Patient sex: M
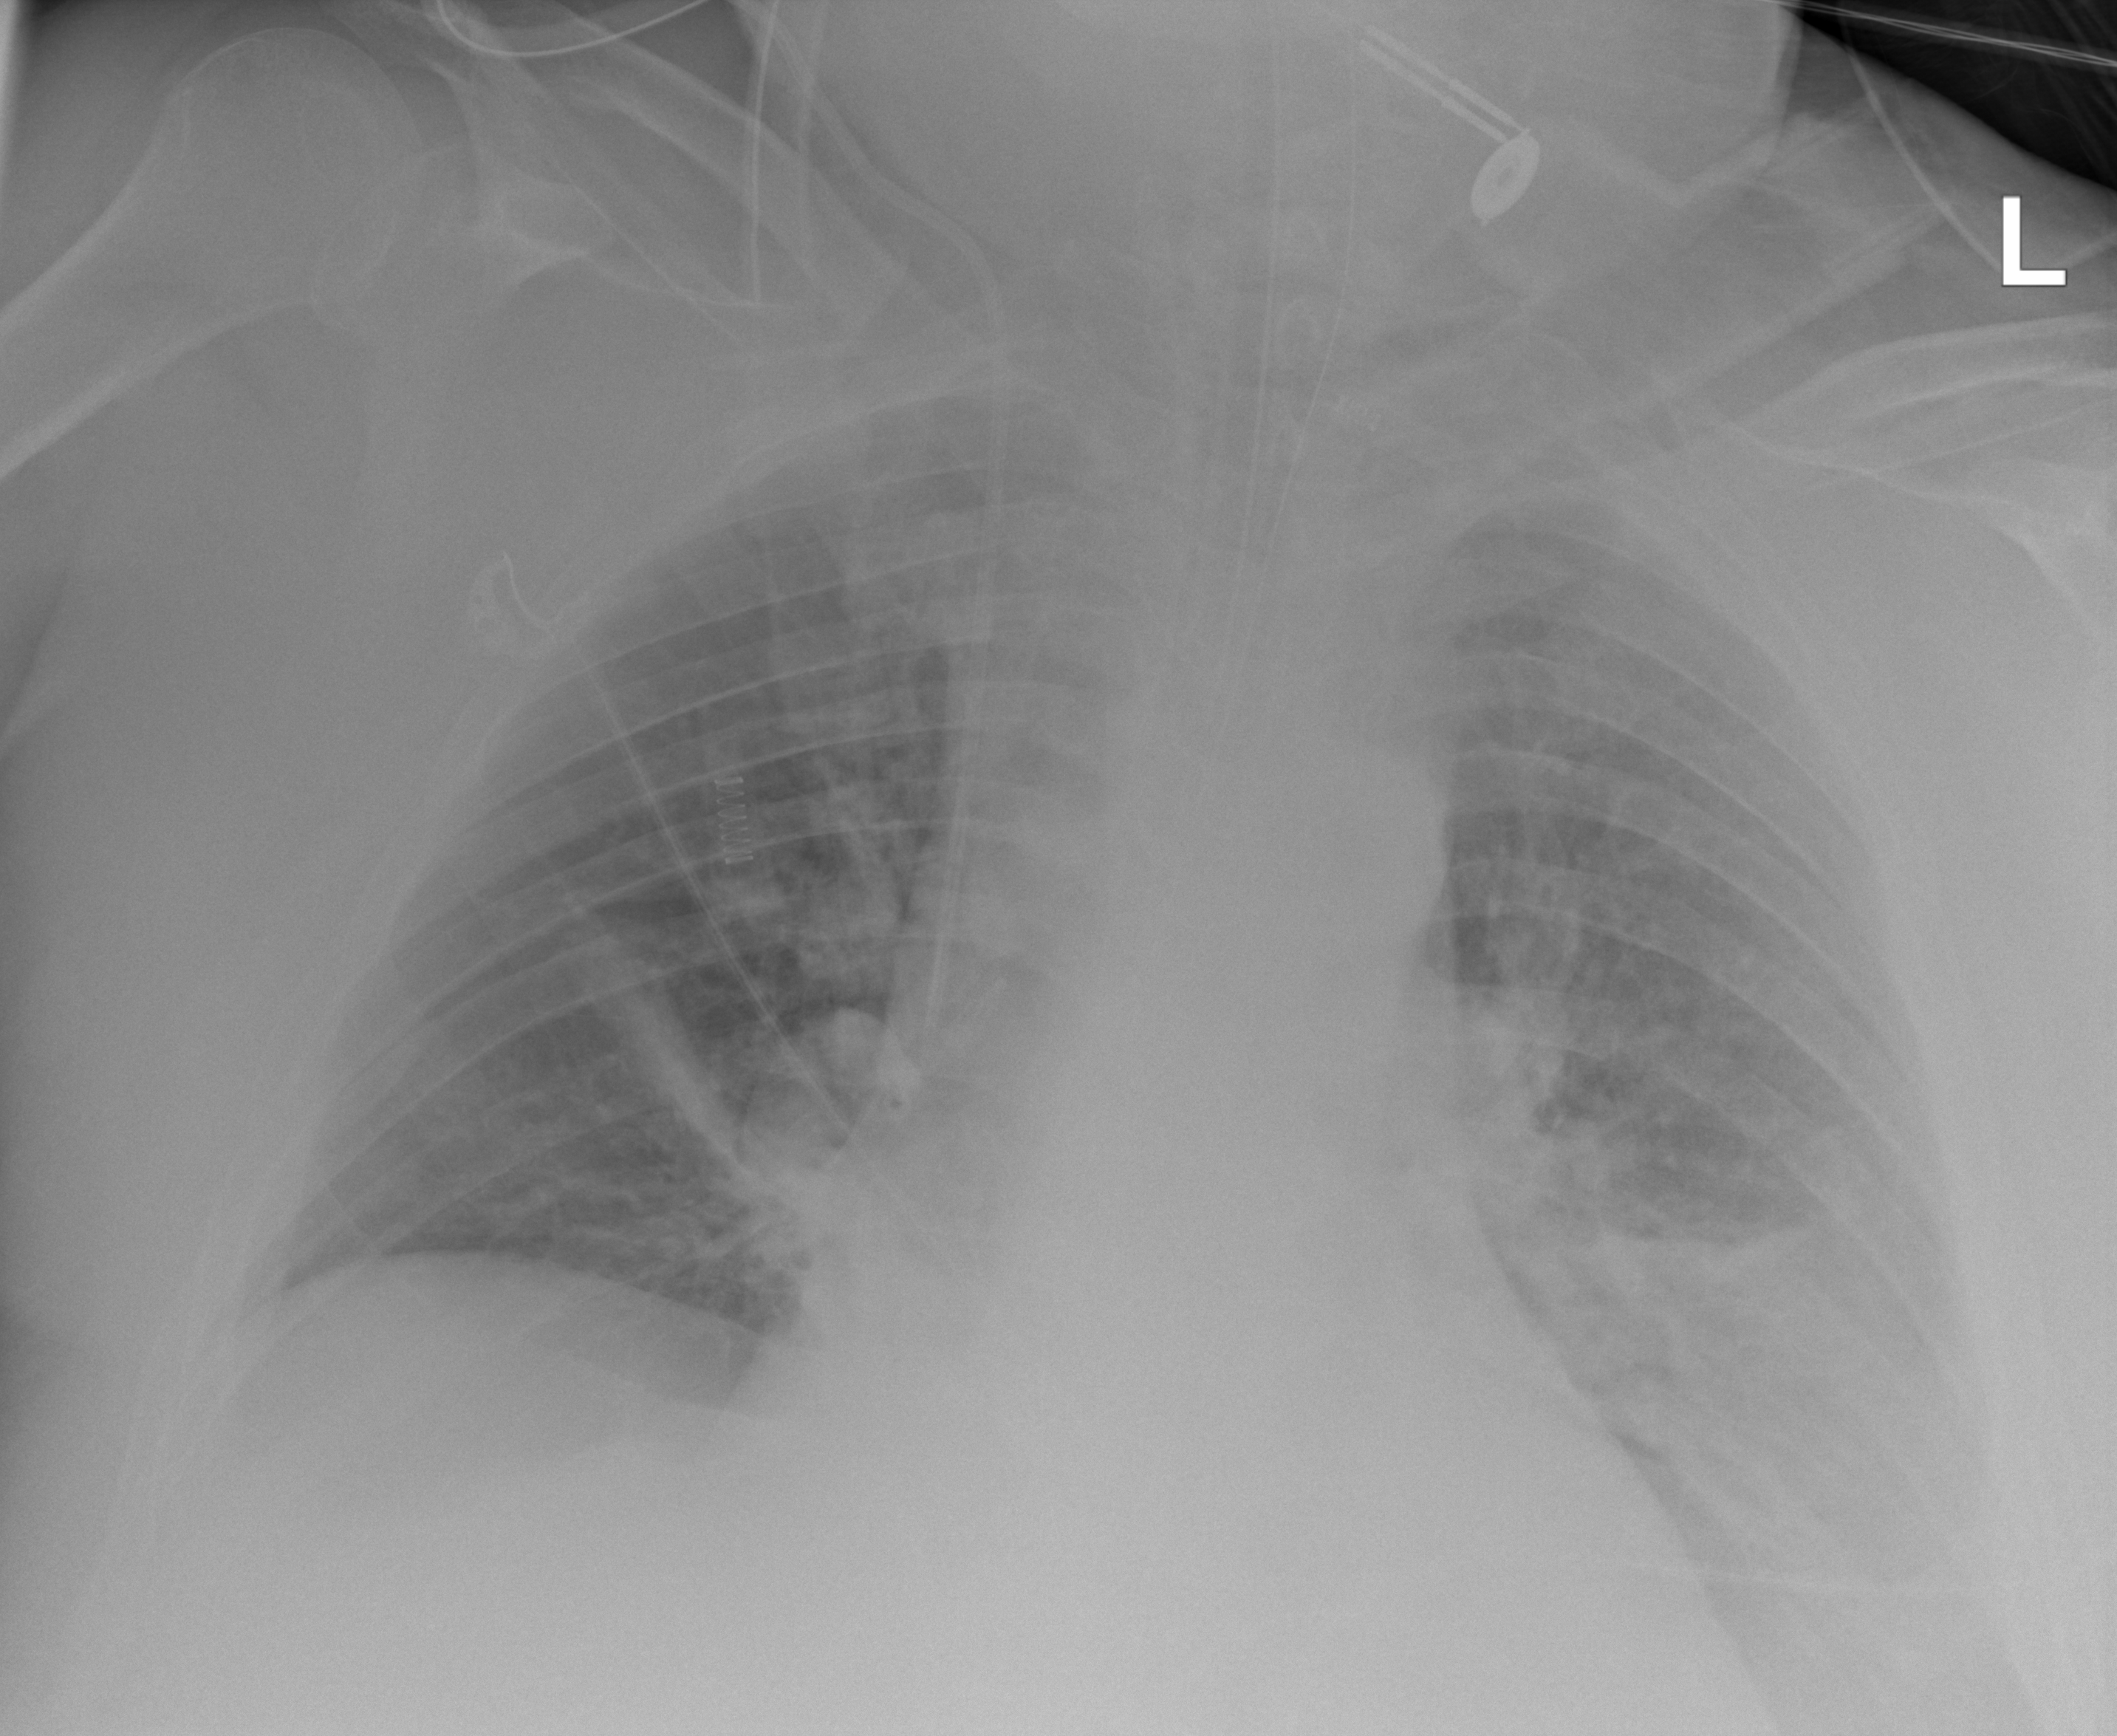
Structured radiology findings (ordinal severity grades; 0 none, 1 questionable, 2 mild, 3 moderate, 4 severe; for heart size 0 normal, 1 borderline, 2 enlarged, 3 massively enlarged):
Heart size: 2
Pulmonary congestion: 2
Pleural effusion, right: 0
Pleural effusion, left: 3
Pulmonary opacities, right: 2
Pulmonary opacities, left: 3
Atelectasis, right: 2
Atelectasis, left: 3